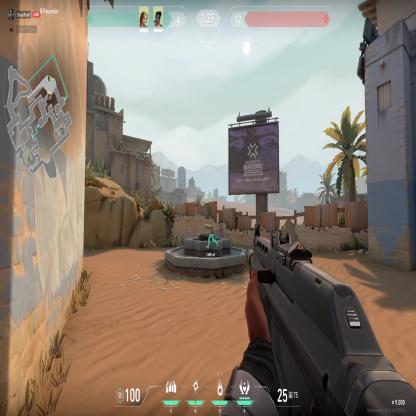
Label: teammate